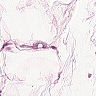
Metastatic tissue present: no